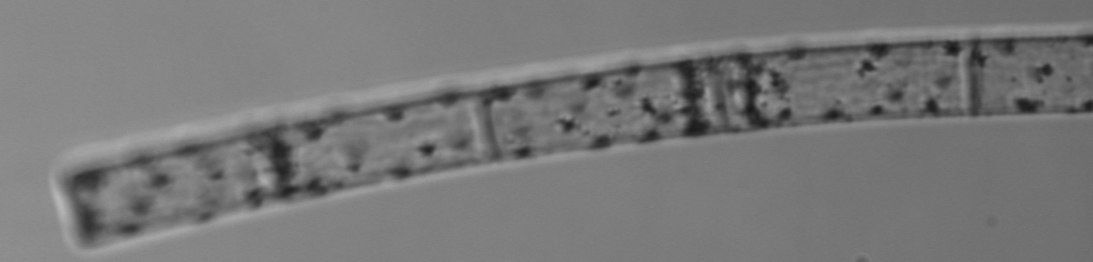
Label: Guinardia_flaccida